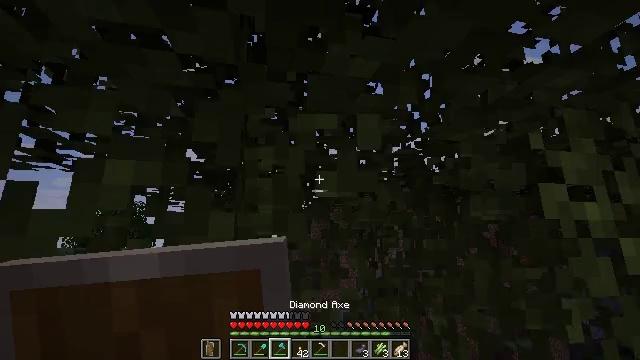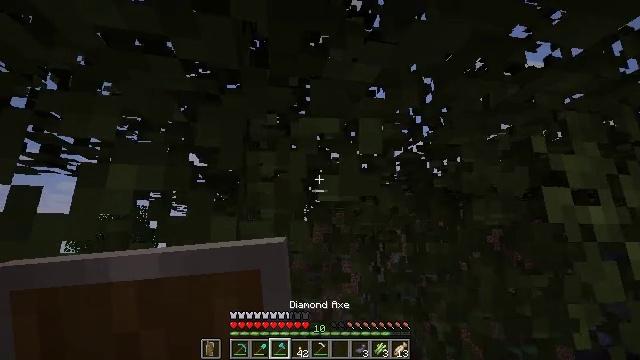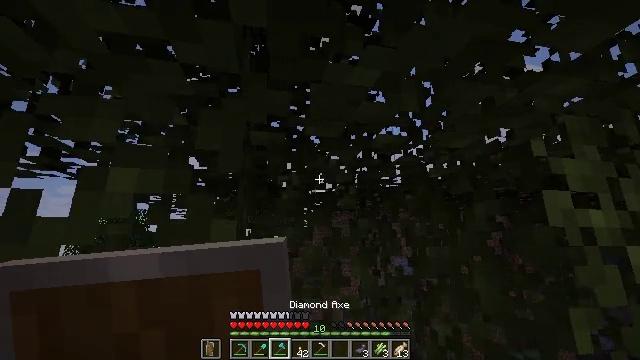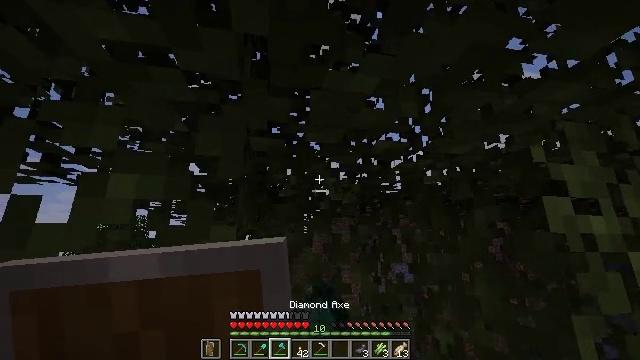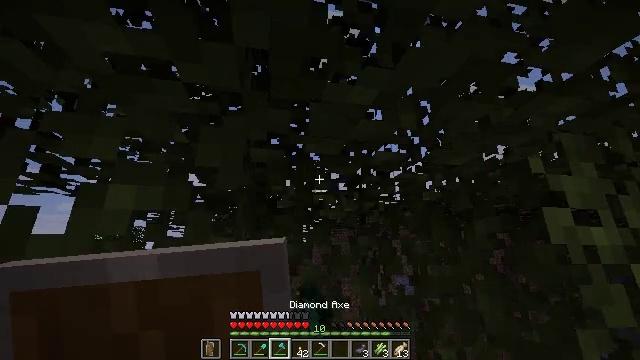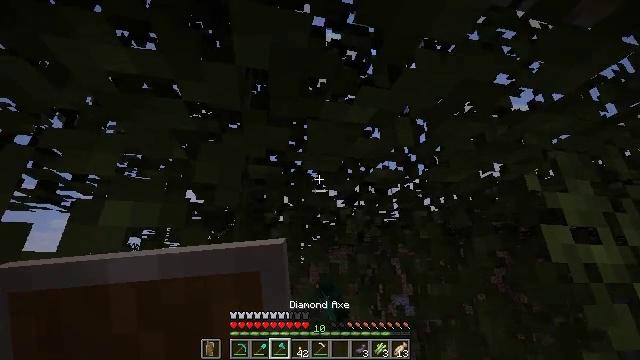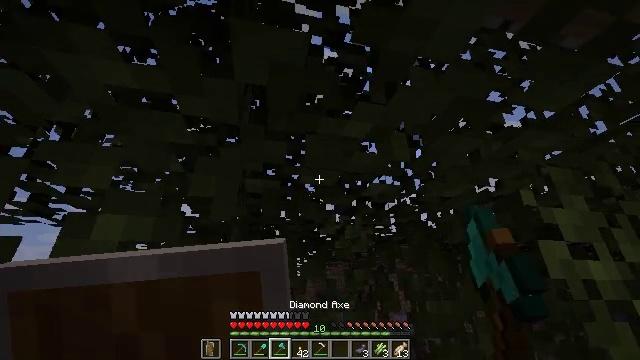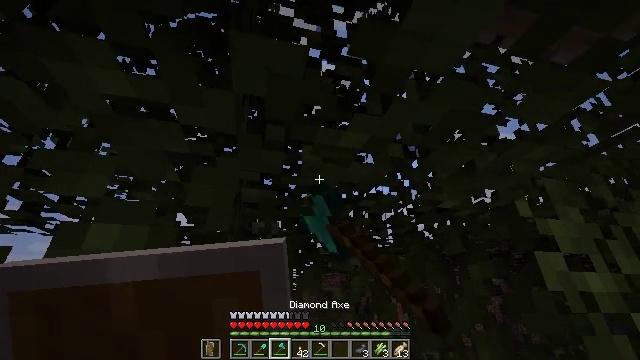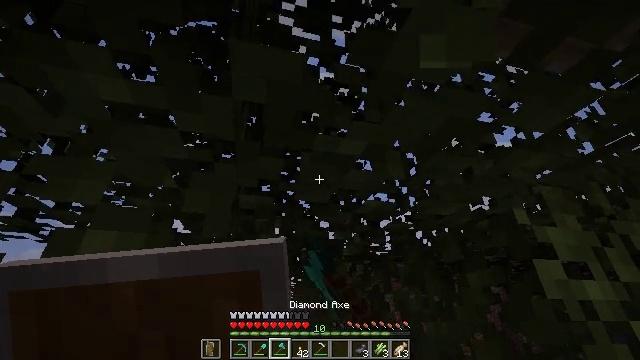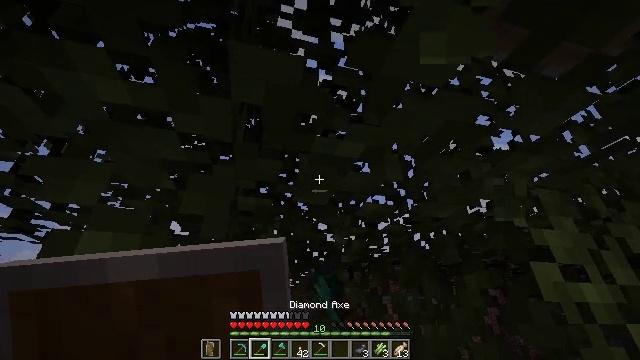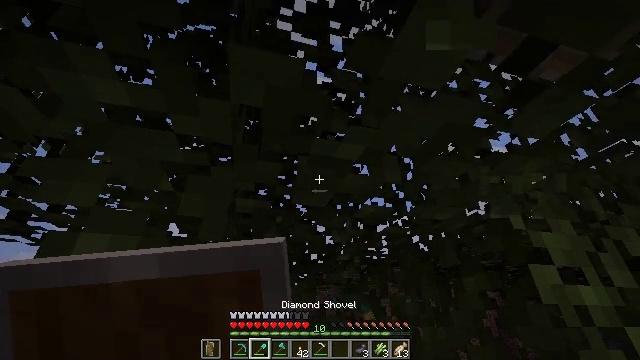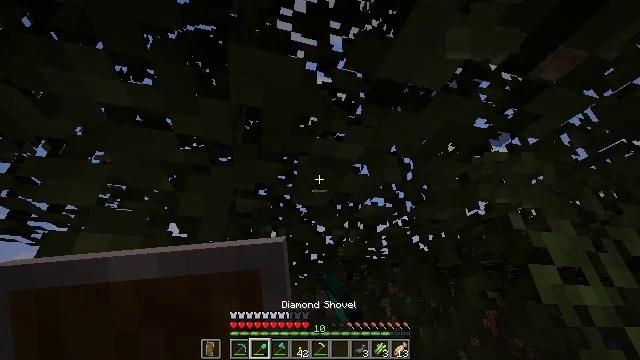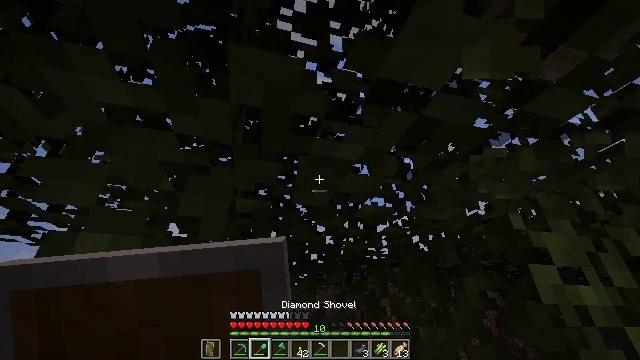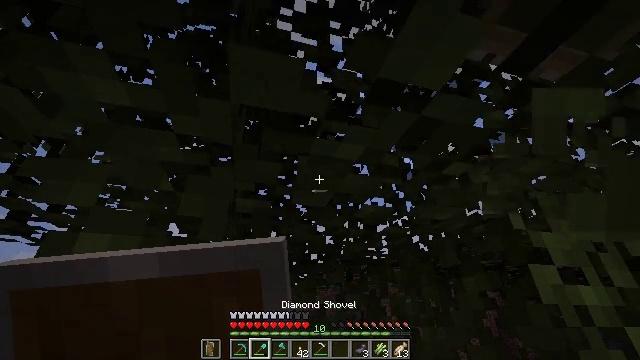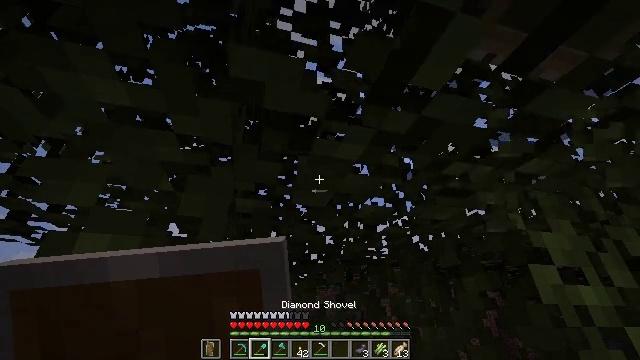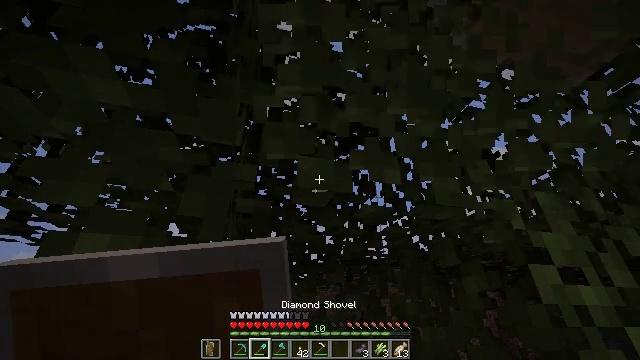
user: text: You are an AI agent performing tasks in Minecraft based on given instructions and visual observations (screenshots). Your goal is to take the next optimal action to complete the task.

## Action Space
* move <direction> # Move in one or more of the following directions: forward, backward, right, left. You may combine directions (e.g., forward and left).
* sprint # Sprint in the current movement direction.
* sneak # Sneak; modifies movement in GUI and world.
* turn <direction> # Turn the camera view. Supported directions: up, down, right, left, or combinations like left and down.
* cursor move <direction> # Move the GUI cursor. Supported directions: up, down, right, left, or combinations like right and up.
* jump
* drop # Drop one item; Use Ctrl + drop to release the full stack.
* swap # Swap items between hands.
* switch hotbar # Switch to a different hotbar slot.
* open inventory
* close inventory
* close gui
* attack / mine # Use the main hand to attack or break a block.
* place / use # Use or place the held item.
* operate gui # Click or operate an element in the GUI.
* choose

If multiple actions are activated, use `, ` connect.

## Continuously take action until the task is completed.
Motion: motion action
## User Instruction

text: Gather birch leaves using hands or shears.
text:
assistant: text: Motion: attack / mine
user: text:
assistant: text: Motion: attack / mine
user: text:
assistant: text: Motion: turn up, attack / mine
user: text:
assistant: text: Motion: turn up, attack / mine
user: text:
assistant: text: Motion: turn up, attack / mine
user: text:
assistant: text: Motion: turn up, attack / mine
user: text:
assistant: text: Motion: turn up, attack / mine
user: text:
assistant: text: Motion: turn up, attack / mine
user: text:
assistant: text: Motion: attack / mine, switch to hotbar 2
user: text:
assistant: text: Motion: attack / mine, switch to hotbar 2
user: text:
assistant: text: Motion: attack / mine, switch to hotbar 2
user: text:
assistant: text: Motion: attack / mine, switch to hotbar 2
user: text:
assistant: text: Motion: attack / mine
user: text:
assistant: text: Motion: attack / mine
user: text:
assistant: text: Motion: attack / mine
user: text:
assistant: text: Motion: attack / mine
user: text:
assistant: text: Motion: attack / mine
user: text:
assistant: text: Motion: attack / mine
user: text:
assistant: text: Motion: attack / mine
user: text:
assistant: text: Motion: attack / mine
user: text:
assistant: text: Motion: attack / mine
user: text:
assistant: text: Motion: attack / mine
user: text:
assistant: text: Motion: attack / mine
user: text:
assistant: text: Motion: turn left, attack / mine
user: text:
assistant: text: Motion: turn left, attack / mine
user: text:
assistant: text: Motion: turn left, attack / mine
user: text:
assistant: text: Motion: attack / mine
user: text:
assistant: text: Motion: attack / mine
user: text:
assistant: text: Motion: attack / mine
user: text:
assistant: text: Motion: turn right and up, attack / mine